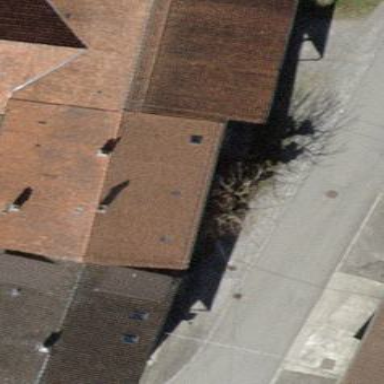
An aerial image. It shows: House with pyramidal roof shape.